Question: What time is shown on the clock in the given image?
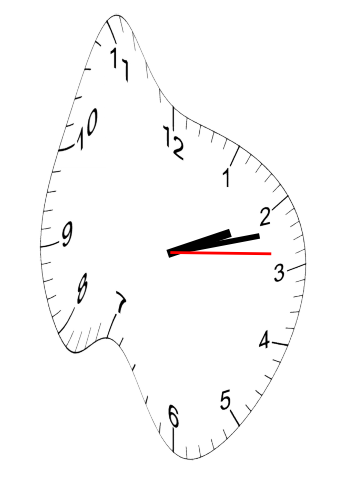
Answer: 02:12:14